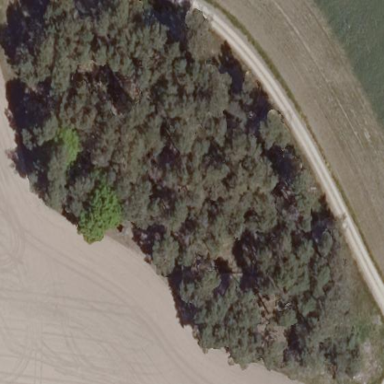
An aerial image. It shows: Forest area.